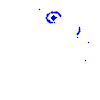
Particle: pion